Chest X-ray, AP view. Patient: 52 years old, sex M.
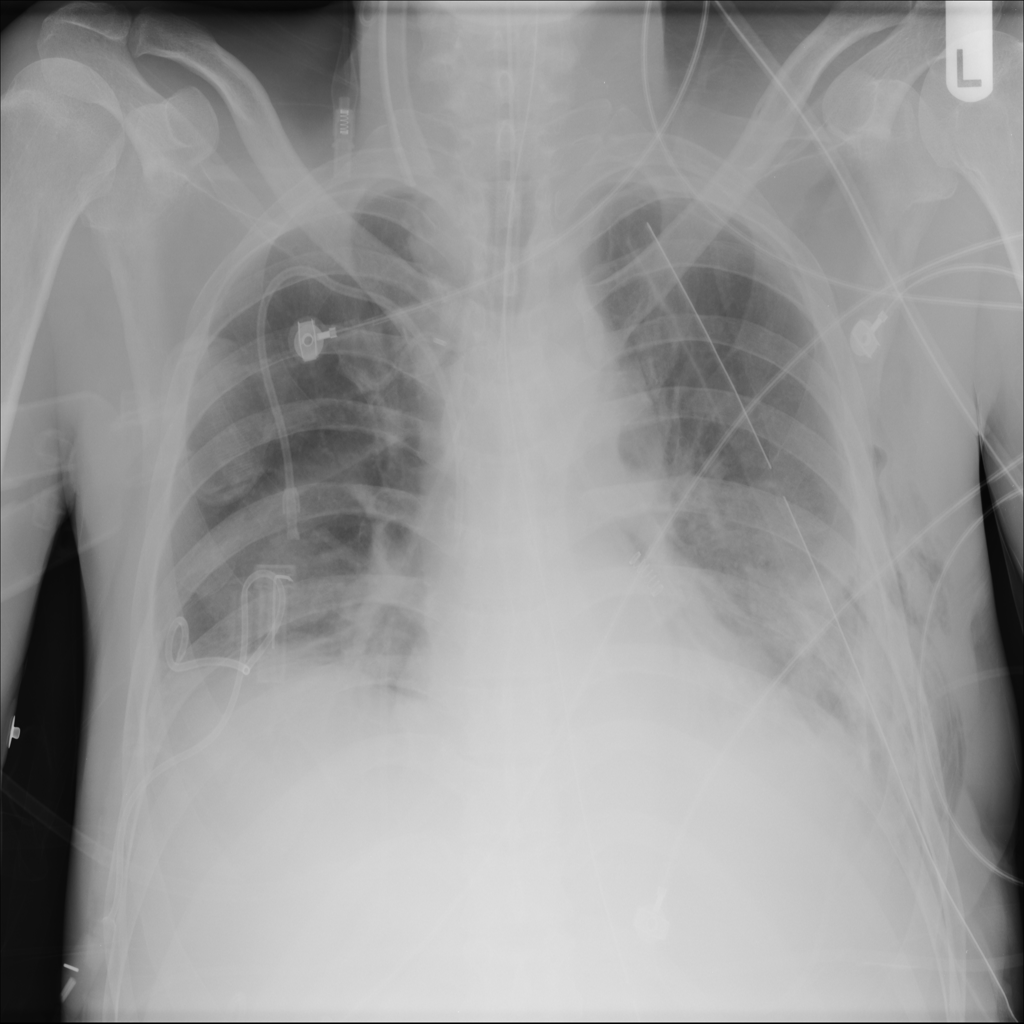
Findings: Atelectasis, Pneumothorax